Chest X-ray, PA view. Patient: 43 years old, sex F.
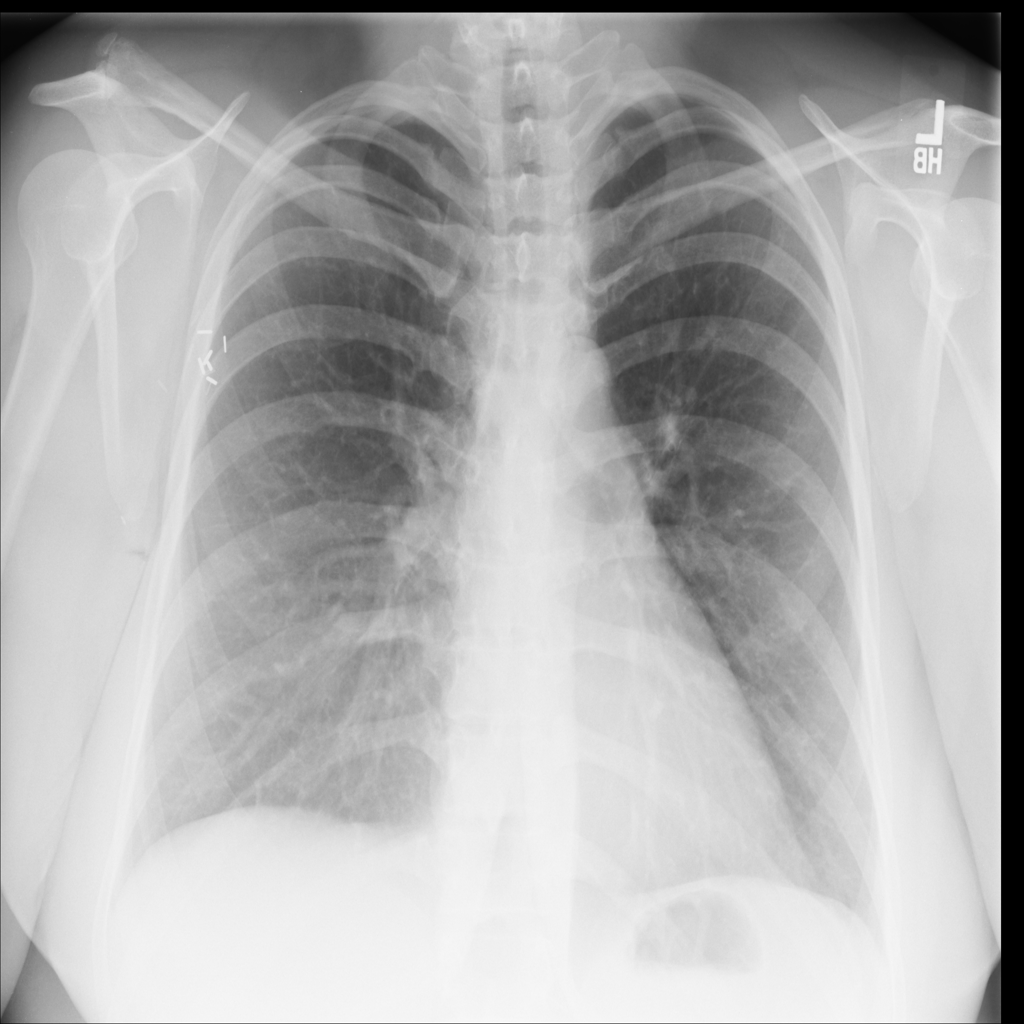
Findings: No Finding